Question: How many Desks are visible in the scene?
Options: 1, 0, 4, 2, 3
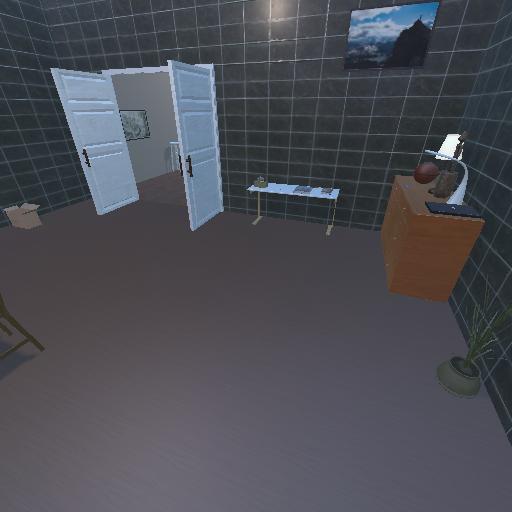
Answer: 1